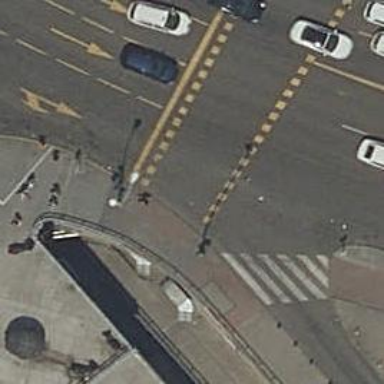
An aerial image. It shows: Road with traffic signals and zebra crossing with traffic signals.